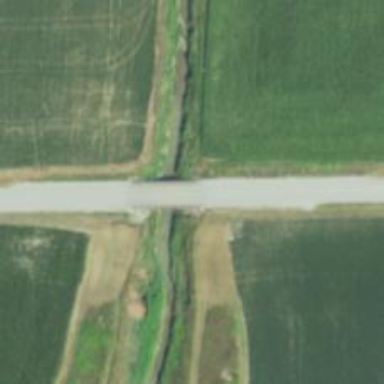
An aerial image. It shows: Tertiary road with bridge.